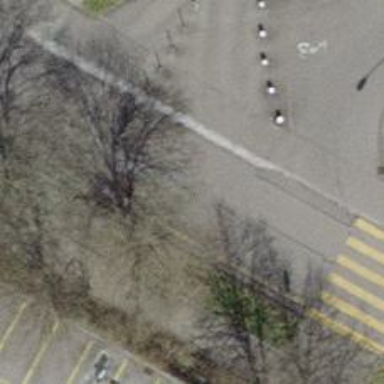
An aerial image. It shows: Residential road with asphalt surface. There are sidewalks on both sides and opposite cycleway.